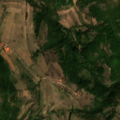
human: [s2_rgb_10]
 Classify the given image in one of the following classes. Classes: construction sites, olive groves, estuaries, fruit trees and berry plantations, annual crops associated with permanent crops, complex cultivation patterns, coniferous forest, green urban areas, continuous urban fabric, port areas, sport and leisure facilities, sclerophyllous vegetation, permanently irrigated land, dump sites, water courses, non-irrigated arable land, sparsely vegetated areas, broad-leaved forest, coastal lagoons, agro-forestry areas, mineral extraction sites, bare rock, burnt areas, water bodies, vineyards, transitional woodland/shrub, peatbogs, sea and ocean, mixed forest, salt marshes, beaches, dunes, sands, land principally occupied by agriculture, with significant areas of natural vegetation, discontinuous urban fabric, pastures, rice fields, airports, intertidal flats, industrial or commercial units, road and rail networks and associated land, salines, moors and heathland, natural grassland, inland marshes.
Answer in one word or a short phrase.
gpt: complex cultivation patterns, land principally occupied by agriculture, with significant areas of natural vegetation, transitional woodland/shrub